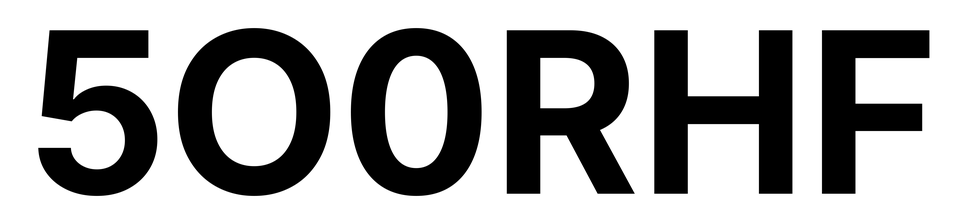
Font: Inter_Bold